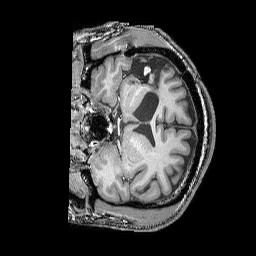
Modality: T1w
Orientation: coronal
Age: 42
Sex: male
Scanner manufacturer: siemens
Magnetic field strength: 3 T
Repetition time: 2.25 s
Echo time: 0.00411 s